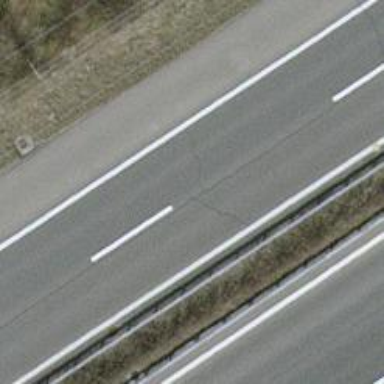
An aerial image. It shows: Asphalt motorway.